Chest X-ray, PA view. Patient: 45 years old, sex M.
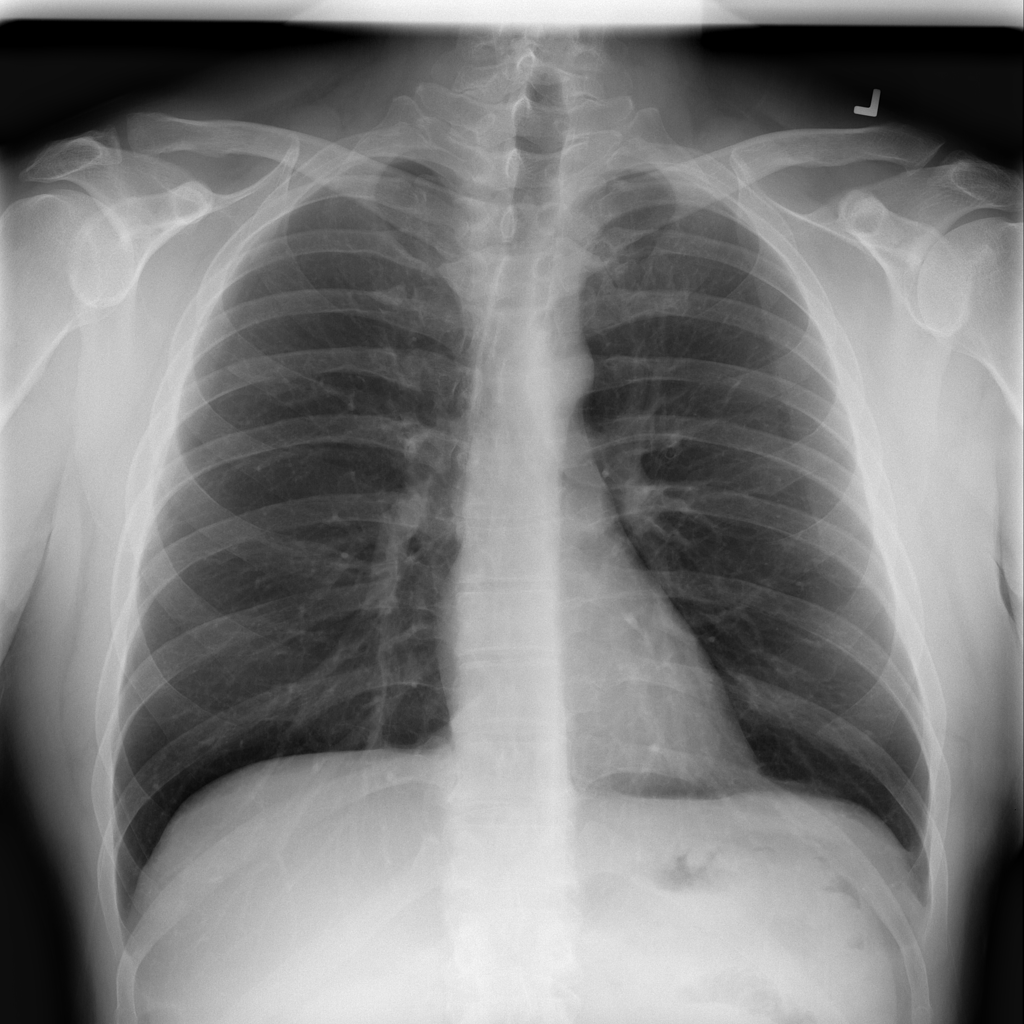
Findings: No Finding